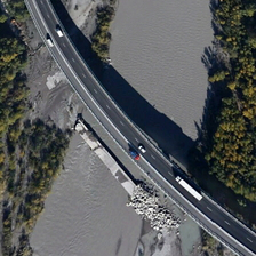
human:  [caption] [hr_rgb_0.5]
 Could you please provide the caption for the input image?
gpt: there is a arc shaped bridge across the turbid river .

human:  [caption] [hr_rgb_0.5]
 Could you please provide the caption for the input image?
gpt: alongside the small cement bridge is the curved wide bridge across the river .

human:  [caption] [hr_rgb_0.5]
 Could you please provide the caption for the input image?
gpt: tracks and vans are traveling on a bridge over the grey river .

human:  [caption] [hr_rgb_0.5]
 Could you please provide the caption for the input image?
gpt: an arc freeway traverses a grey river which has forest on both river banks .

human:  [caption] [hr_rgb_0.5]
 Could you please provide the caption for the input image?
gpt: several cars are on a bridge over a river with many green trees in two sides .